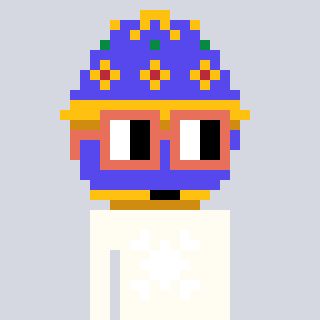
a pixel art character with square orange glasses, a faberge-shaped head and a grayscale-colored body on a cool background